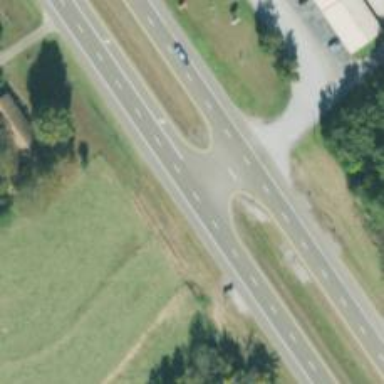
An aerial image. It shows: Trunk expressway with asphalt surface. It is dual carriageway.